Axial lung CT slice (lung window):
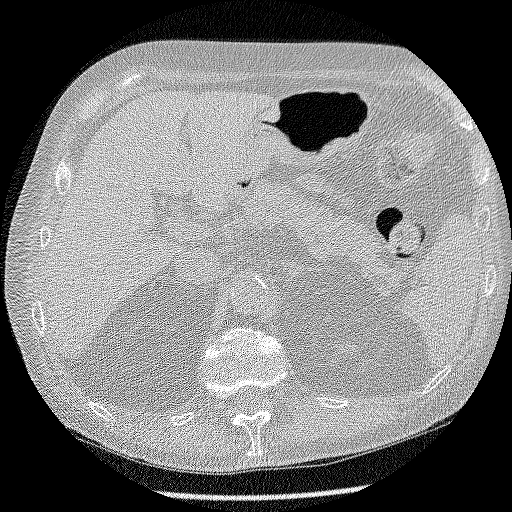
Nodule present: no